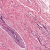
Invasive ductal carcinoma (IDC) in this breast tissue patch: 0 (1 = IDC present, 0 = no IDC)